Question: When I am trying to submit (Spring) form query:

I don't get the message.
Controller
'''
@RequestMapping(value = "beerbean", method = RequestMethod.GET)
public String showForm(@ModelAttribute("beerbean") BeerBean beerbean){
return "addbeerform";
}
@RequestMapping(value = "beerbean", method = RequestMethod.POST)
public String newBeer(Model model, @Valid @ModelAttribute BeerBean beerbean,
BindingResult bindingResult){
if(bindingResult.hasErrors()){
return "addbeerform";
}
model.addAttribute("beani", beerbean);
return "showBeer";
}
'''
addbeerform.jsp
'''
<%@ taglib uri="http://www.springframework.org/tags/form" prefix="form"%>
<form:form commandName="beerbean" action="${pageContext.request.contextPath}/app
/beerbean" method="POST">
<form:input path="name" /><form:errors path="name" /><br/>
<form:input path="id" /><form:errors path="id" /><br/>
<input type="submit">
</form:form>
'''
When there isn't errors in fields it works and goes to "showBeer", but when there is it just crashes. I have also BeerBean class which implements Serializable etc., but don't think the solution is there (variables there are written like parameters in form, input path="name" goes to private String name etc).
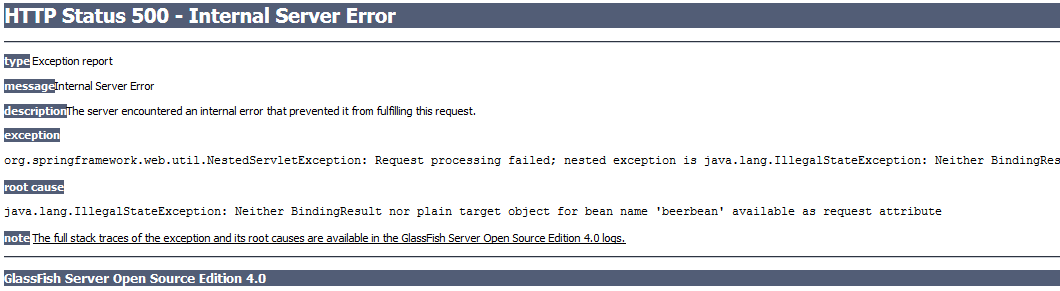
Answer: I suggest to explicitly specify name of model attribute:
'''
public String newBeer(
Model model,
@Valid @ModelAttribute("beerbean") BeerBean beerbean,
BindingResult bindingResult
) {
'''